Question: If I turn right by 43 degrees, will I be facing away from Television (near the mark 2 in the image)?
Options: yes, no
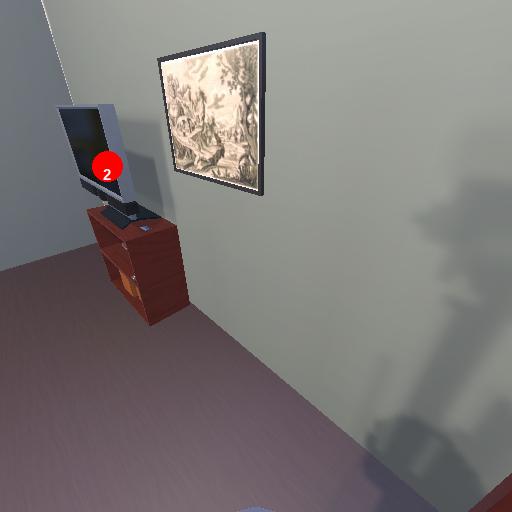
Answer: yes